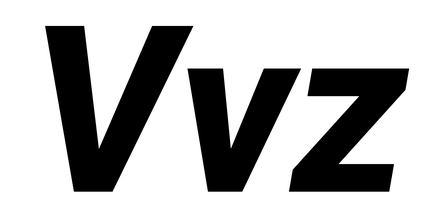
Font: Roboto-Italic_ExtraBold_Italic